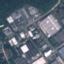
Land use / land cover class: Industrial